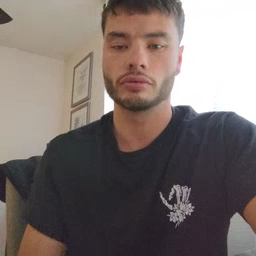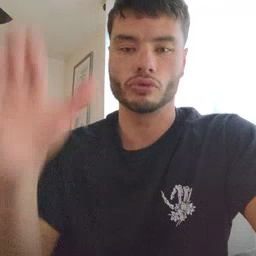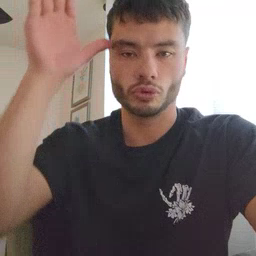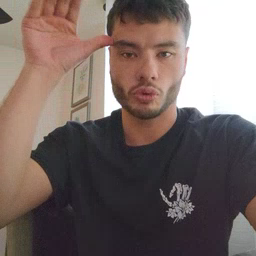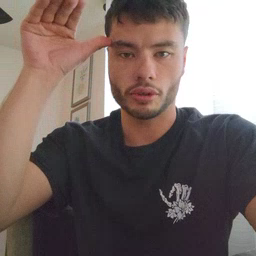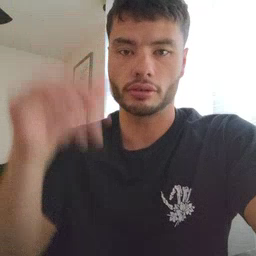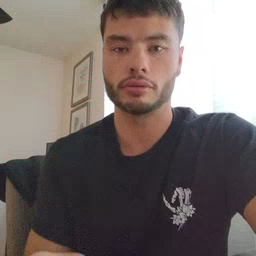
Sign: donkey